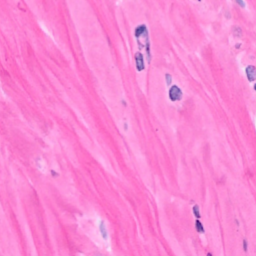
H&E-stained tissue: Breast